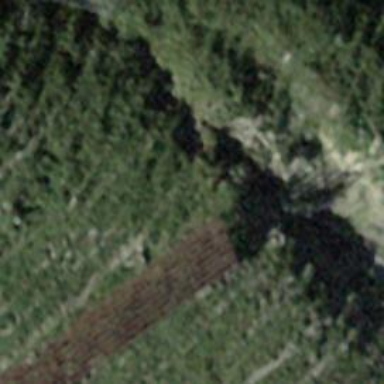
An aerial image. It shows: Structure designed for avalanche protection.